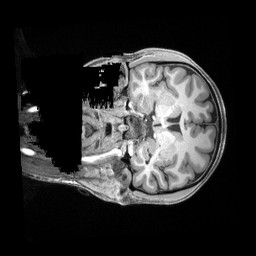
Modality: T1w
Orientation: coronal
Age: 23
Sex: female
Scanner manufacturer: siemens
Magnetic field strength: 3 T
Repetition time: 2.4 s
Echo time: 0.00228 s